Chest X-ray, PA view. Patient: 58 years old, sex M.
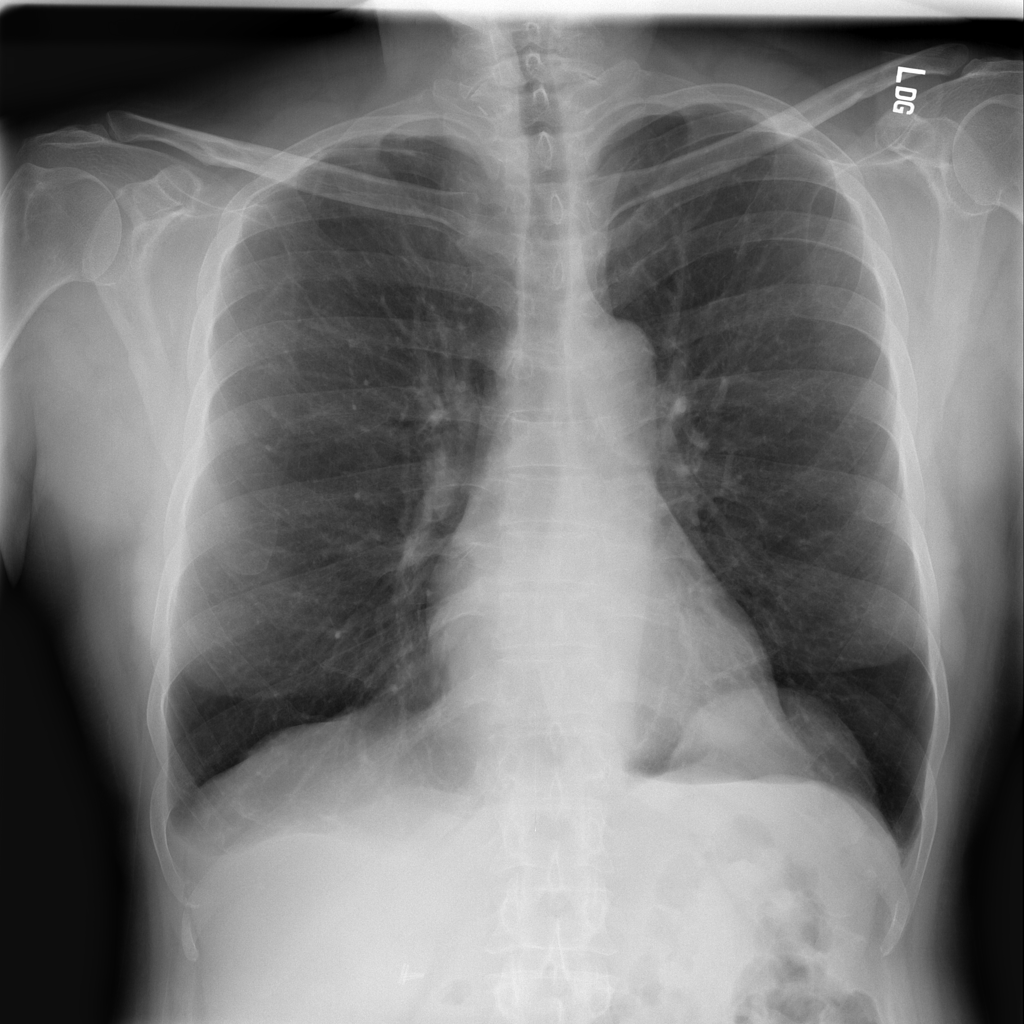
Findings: No Finding